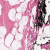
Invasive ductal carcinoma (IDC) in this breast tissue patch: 0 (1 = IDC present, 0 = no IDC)